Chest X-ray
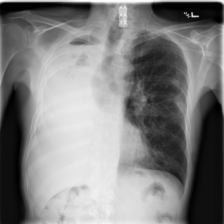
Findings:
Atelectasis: negative
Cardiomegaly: negative
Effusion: negative
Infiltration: negative
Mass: negative
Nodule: positive
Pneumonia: negative
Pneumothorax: negative
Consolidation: negative
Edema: negative
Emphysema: negative
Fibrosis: negative
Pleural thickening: negative
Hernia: negative